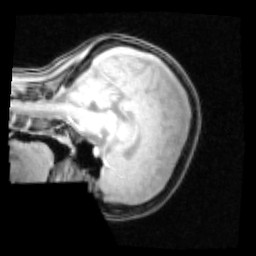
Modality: PDw
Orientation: sagittal
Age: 22
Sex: female
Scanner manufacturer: siemens
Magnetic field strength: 3 T
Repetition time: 0.25 s
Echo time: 0.00103 s